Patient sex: M
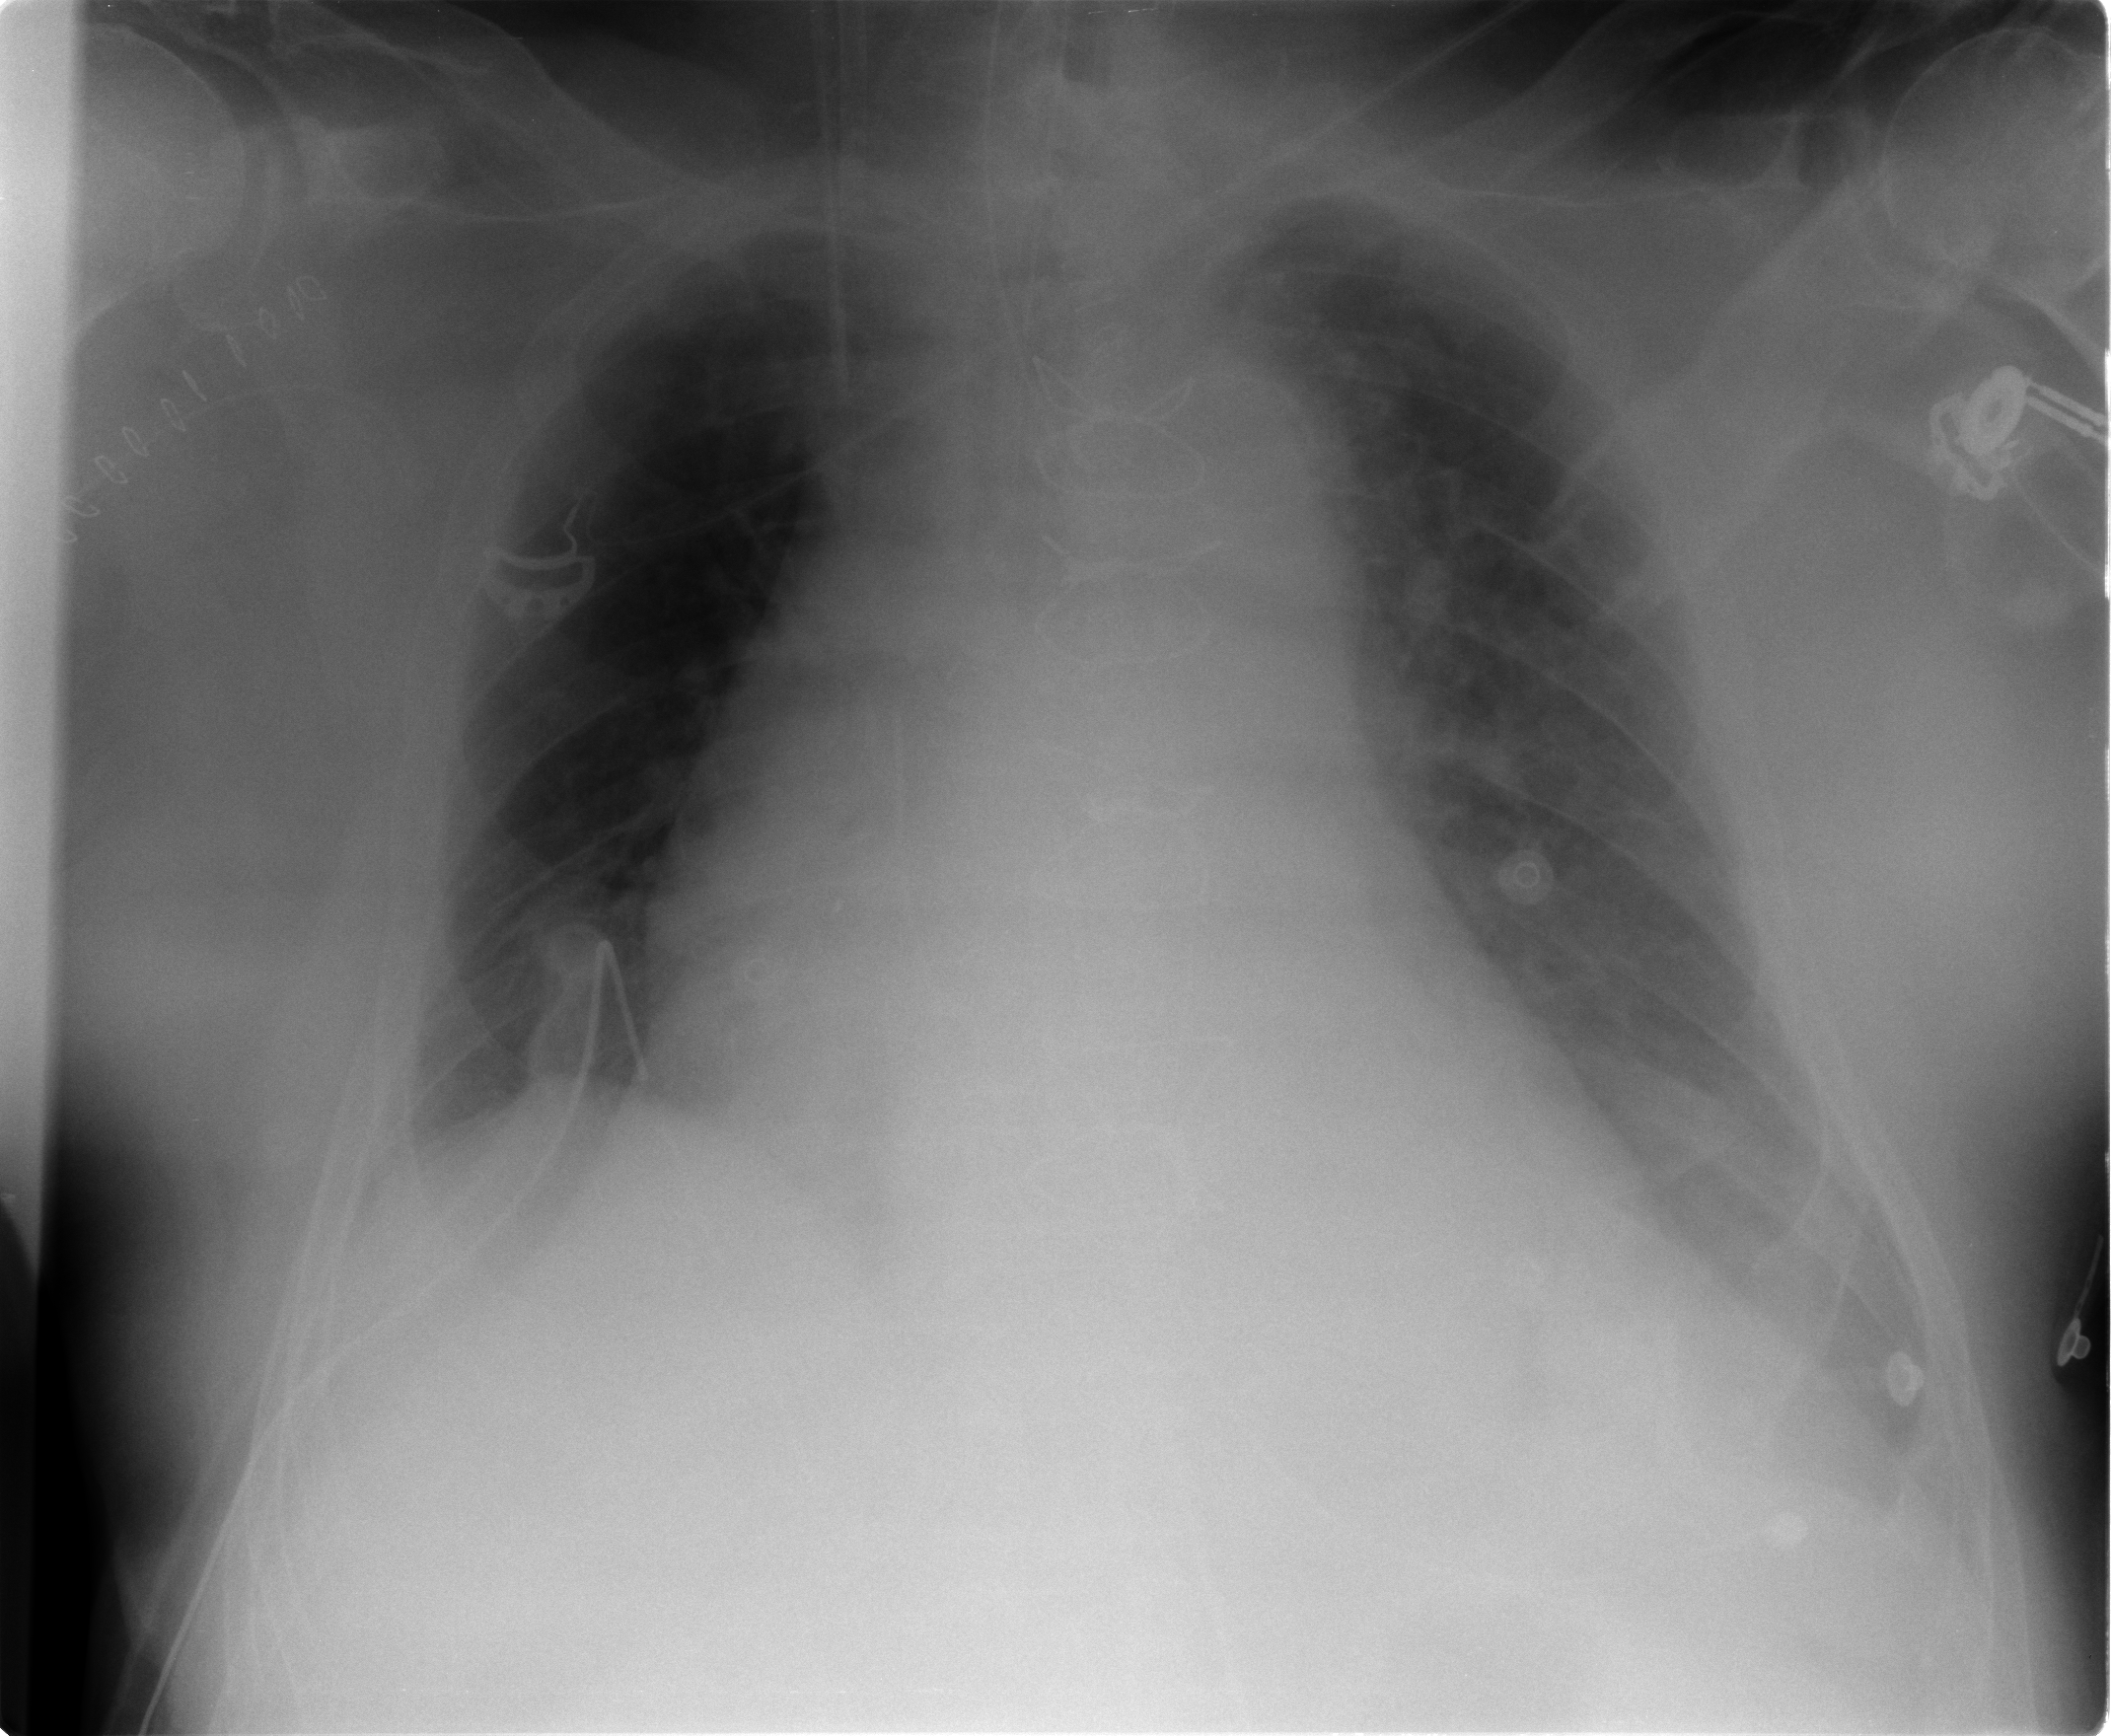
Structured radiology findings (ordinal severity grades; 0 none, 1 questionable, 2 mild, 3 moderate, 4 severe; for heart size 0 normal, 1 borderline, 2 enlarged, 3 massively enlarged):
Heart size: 2
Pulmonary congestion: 0
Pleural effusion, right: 2
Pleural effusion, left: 2
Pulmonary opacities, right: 0
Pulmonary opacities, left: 0
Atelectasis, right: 2
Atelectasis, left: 2